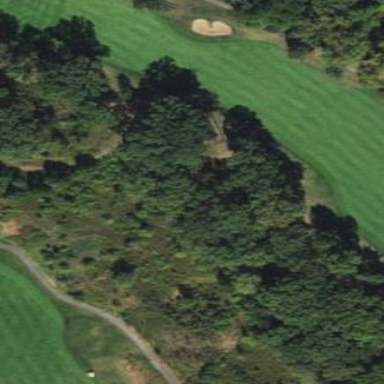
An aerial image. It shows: Golf fairway surrounded by grass.